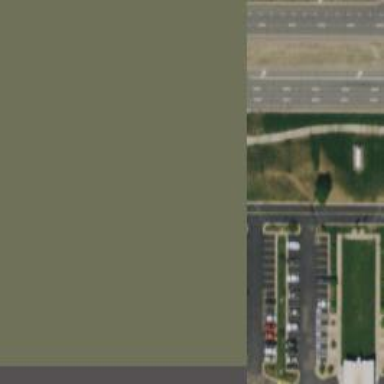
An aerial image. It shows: Parking space.